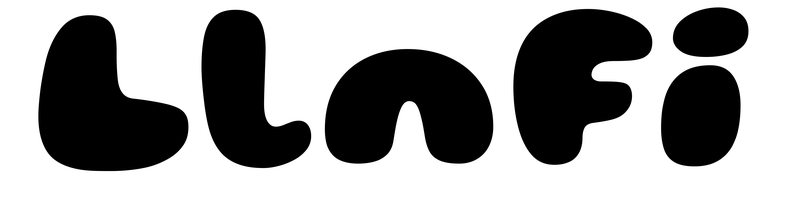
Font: Gluten_Black